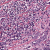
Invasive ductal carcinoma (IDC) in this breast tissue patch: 1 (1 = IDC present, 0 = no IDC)